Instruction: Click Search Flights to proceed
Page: home
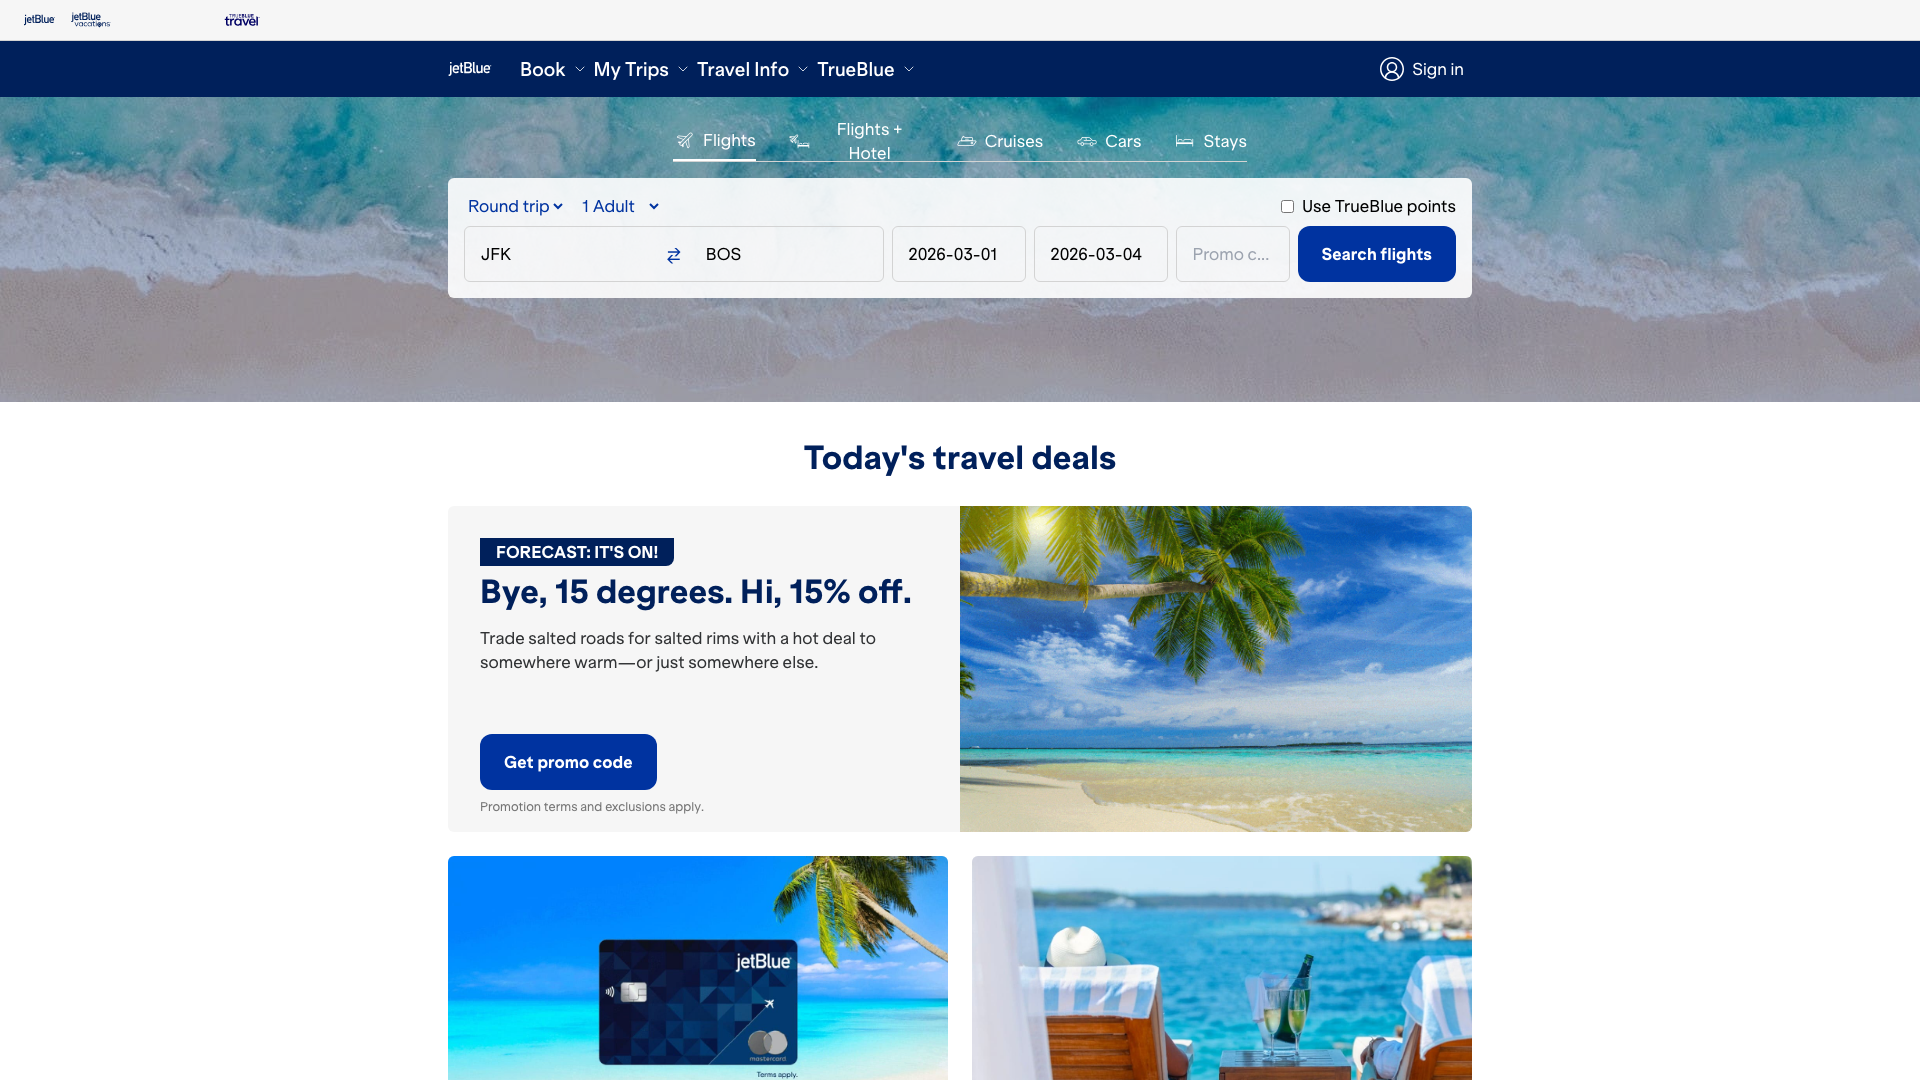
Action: click